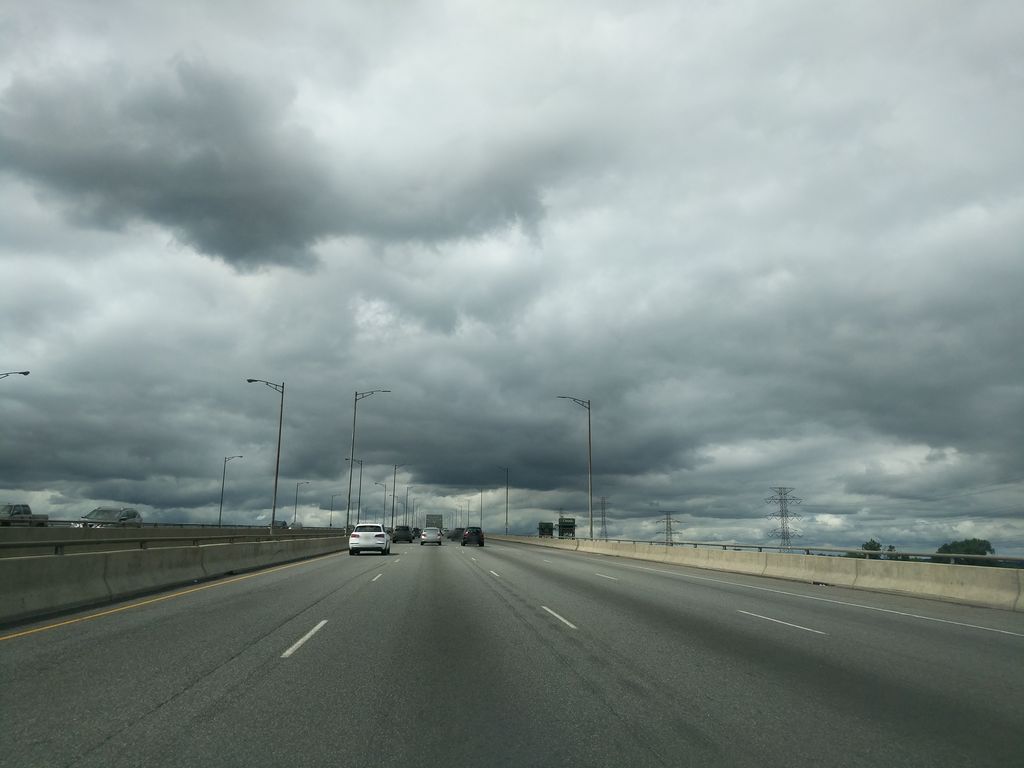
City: hamilton